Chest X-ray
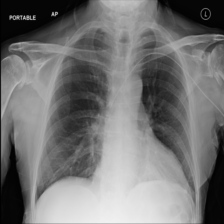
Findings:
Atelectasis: negative
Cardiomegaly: negative
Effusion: negative
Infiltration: negative
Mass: negative
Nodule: negative
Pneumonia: negative
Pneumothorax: negative
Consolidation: negative
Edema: negative
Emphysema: negative
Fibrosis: negative
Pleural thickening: negative
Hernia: negative